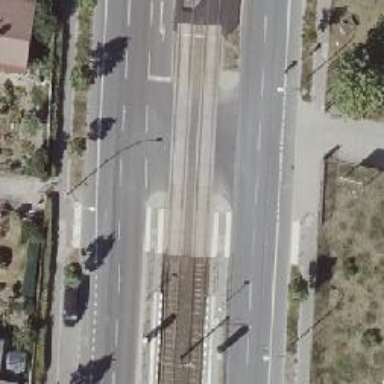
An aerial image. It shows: Tram level crossing on railway.